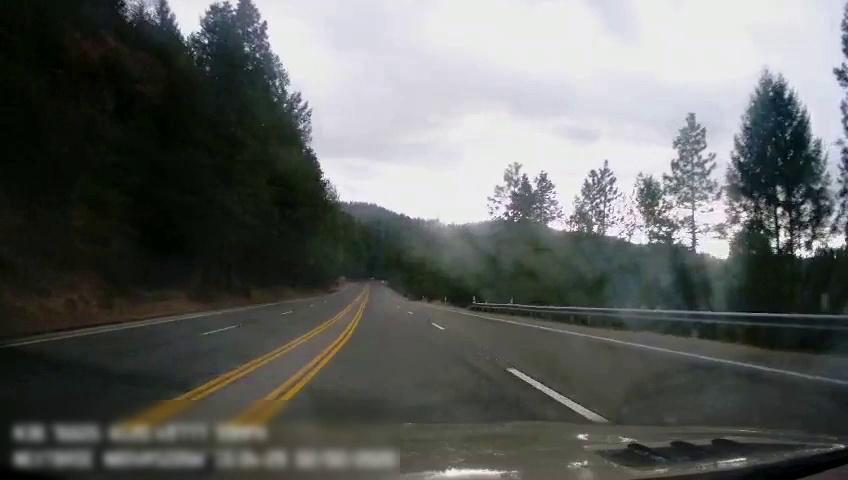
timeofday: Day
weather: Cloudy
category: Drivable Space
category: Lanes | Alternate Lane
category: Lanes | Alternate Lane
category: Lanes | Alternate Lane
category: Lanes | Current Lane
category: Lanes | Current Lane
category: Lanes | Alternate Lane